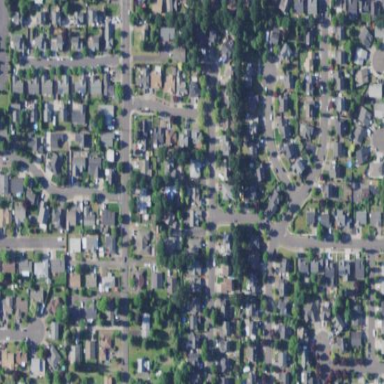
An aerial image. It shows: Residential area consisting of single-family homes.